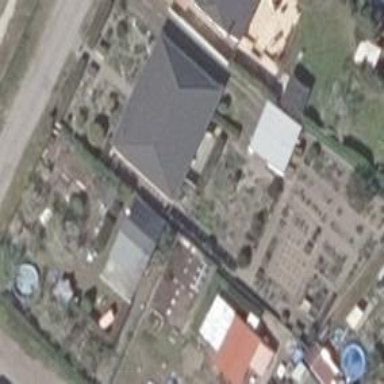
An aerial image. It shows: Detached building with hipped roof.